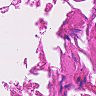
Metastatic tissue present: no